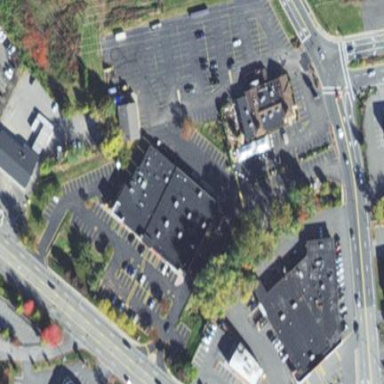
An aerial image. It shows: Pharmacy building providing healthcare services.